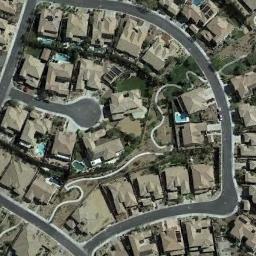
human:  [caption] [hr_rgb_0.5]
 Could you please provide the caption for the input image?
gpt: Most of the houses in the residential area are square .

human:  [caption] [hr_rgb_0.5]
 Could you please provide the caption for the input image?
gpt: The dense residential is next to the road .

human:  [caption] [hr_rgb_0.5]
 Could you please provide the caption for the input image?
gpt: In densely populated areas there are many roads and neatly arranged houses and trees as well as large lawns and a few swimming pools .

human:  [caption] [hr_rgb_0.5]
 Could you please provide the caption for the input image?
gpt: A dense residential area has lots of medium residences arranged neatly while some roads go through the residential area .

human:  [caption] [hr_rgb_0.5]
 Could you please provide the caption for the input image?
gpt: There are many brown buildings arranged neatly on dense residential area .